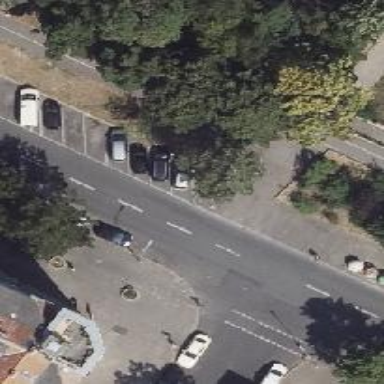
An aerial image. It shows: Asphalt footway.